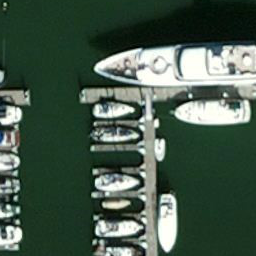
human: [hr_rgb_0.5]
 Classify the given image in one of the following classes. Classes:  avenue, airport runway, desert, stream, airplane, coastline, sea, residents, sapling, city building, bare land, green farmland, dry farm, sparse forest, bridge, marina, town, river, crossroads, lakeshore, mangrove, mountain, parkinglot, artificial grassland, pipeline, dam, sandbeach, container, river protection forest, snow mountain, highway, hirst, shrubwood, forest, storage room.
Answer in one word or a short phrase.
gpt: marina